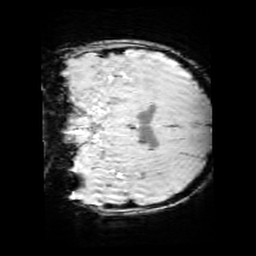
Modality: SWI
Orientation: coronal
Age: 9
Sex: male
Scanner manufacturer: siemens
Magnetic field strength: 3 T
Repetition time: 0.027 s
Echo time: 0.02 s